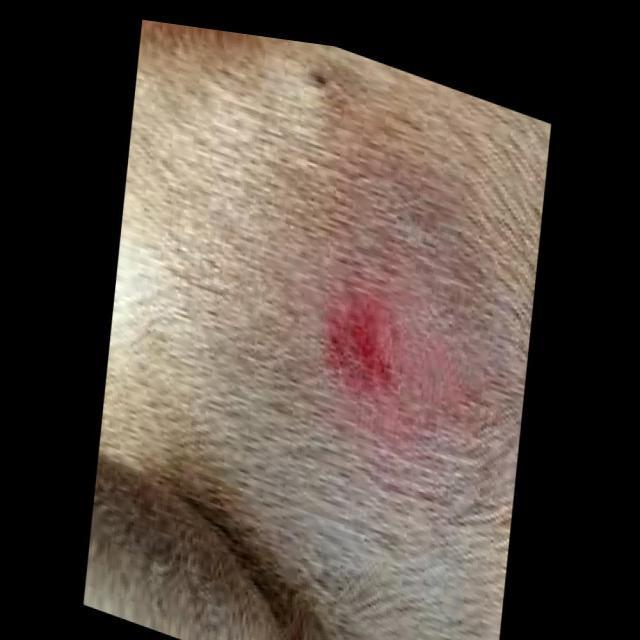
Canine dermatitis — inflammation of the skin presenting with erythema, pruritus, papules, and excoriation. May be allergic, contact, or atopic in origin.